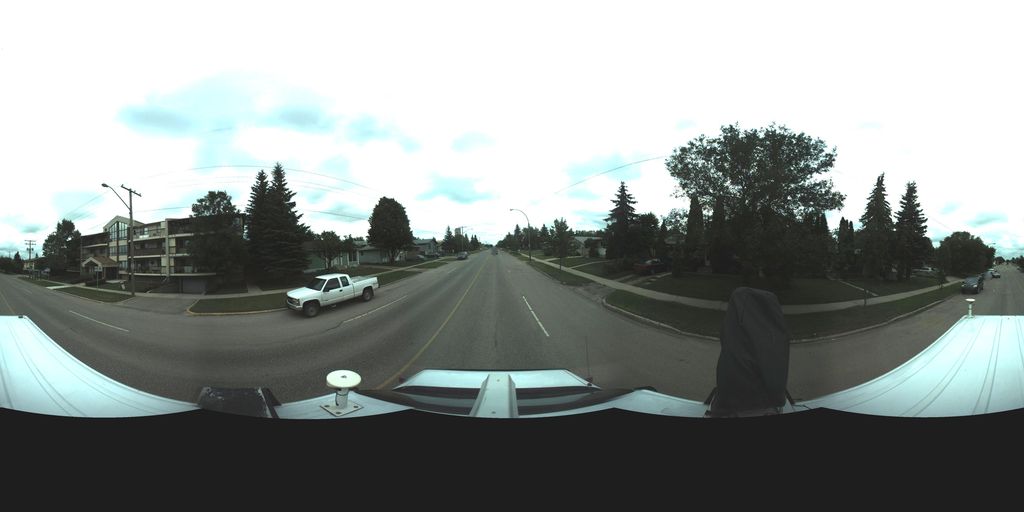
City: saskatoon